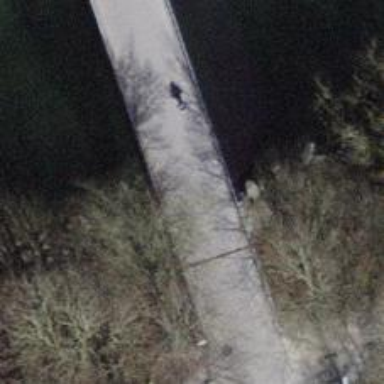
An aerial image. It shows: Path over bridge with asphalt surface.